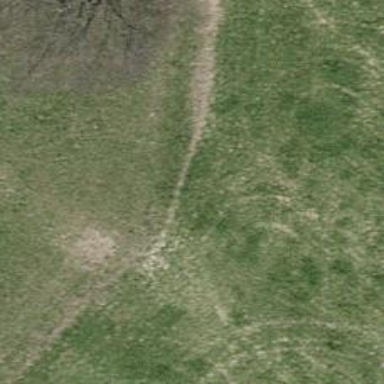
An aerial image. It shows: Grass track road with grade3 tracktype.